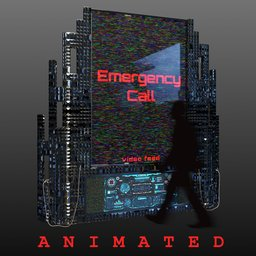
Label: nature